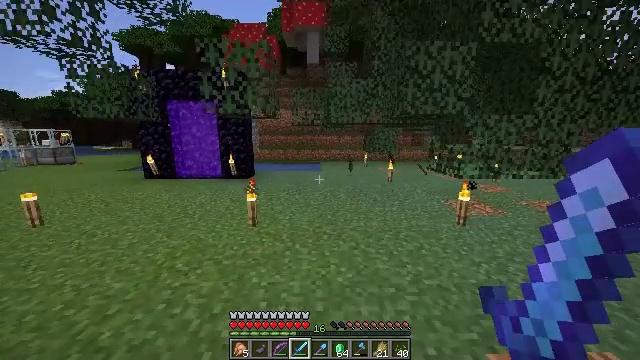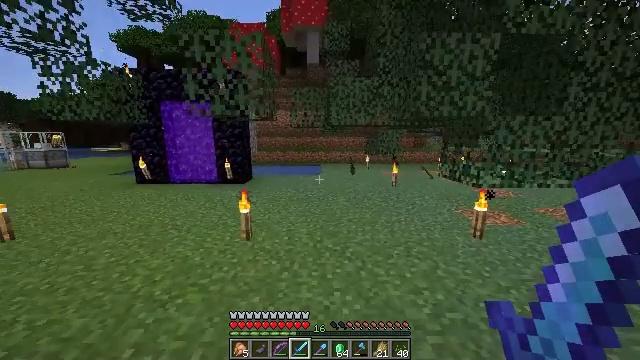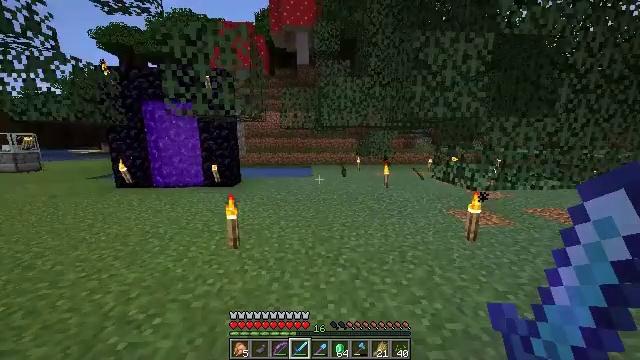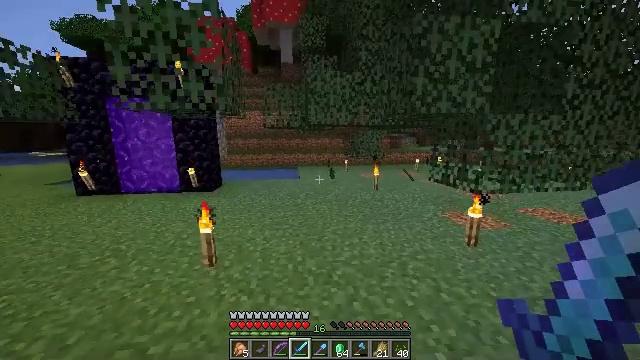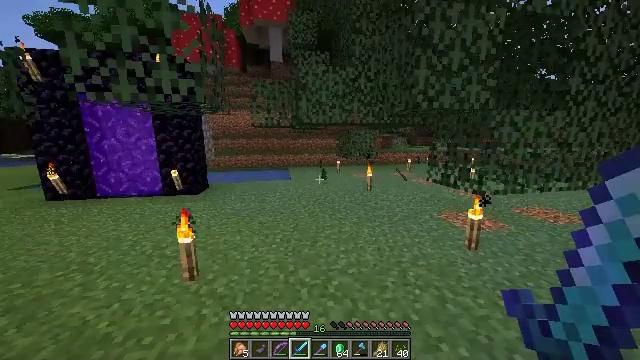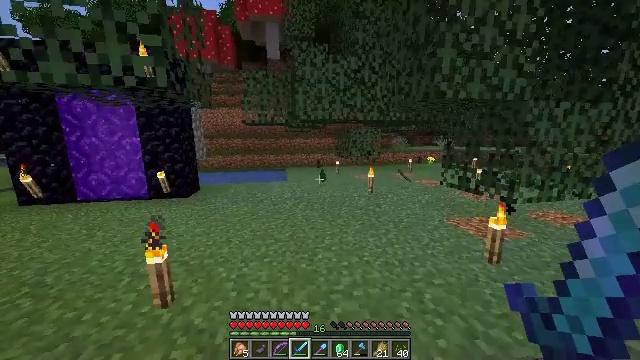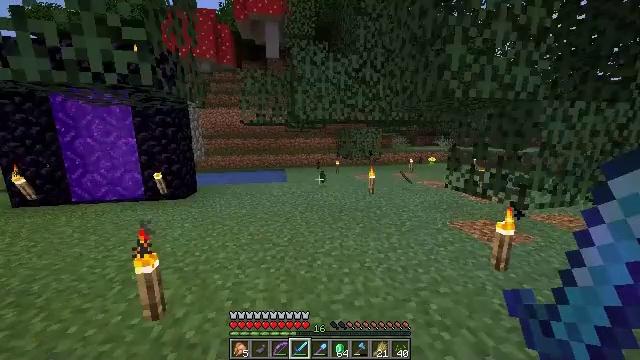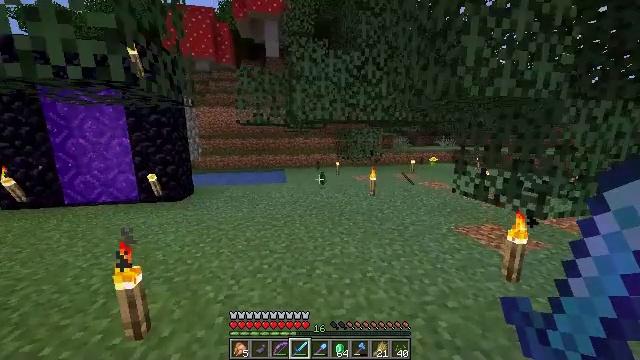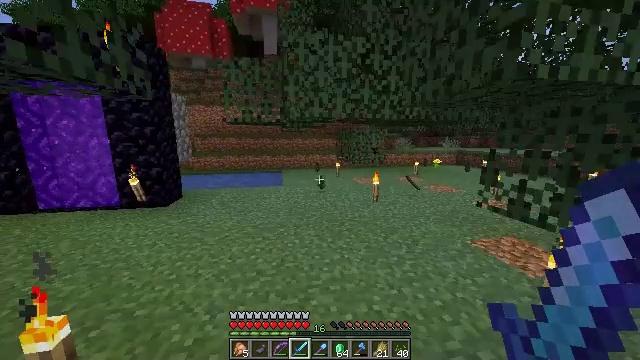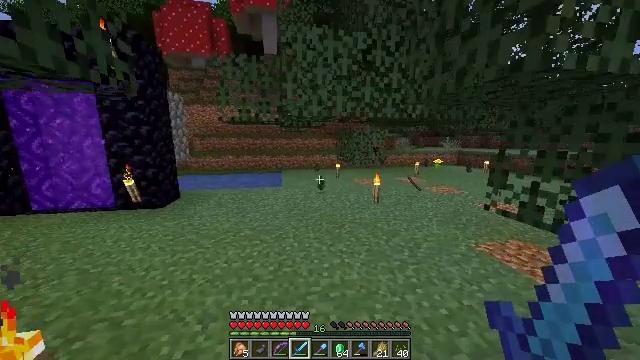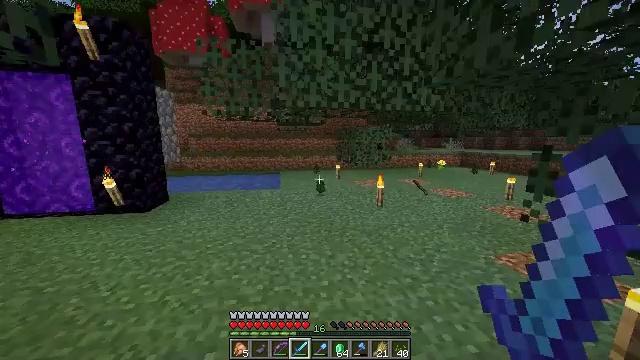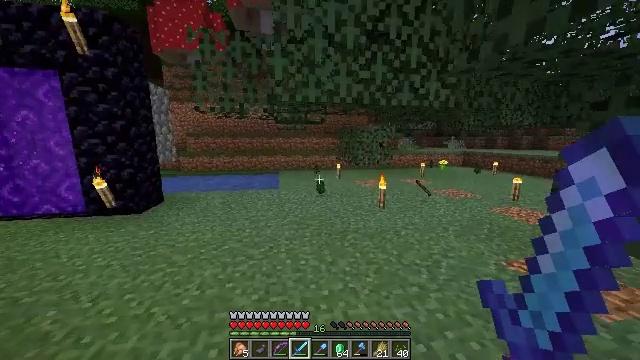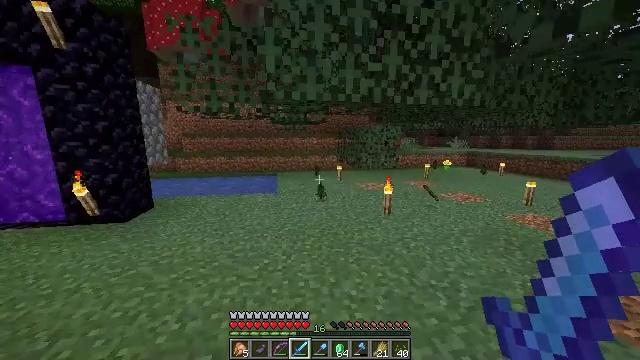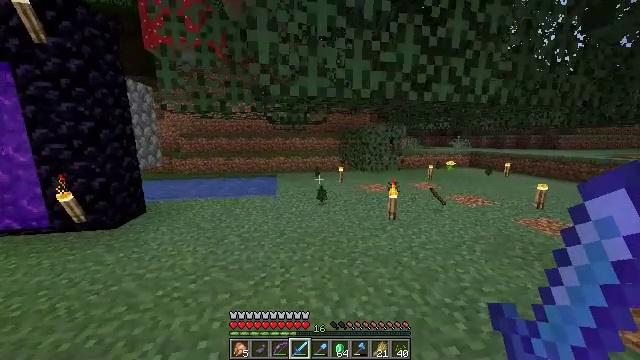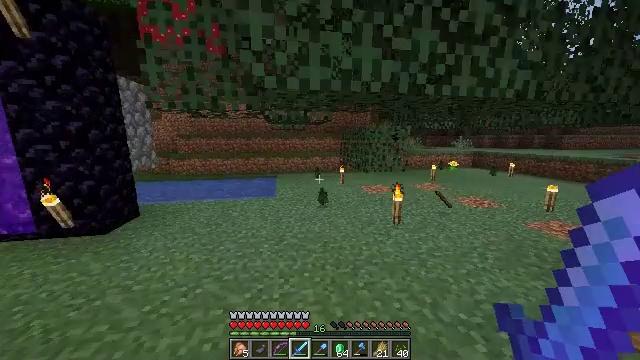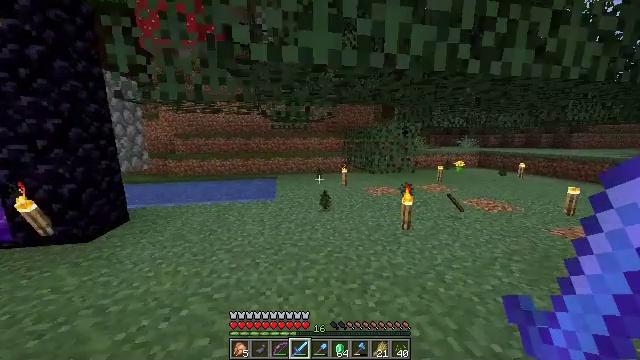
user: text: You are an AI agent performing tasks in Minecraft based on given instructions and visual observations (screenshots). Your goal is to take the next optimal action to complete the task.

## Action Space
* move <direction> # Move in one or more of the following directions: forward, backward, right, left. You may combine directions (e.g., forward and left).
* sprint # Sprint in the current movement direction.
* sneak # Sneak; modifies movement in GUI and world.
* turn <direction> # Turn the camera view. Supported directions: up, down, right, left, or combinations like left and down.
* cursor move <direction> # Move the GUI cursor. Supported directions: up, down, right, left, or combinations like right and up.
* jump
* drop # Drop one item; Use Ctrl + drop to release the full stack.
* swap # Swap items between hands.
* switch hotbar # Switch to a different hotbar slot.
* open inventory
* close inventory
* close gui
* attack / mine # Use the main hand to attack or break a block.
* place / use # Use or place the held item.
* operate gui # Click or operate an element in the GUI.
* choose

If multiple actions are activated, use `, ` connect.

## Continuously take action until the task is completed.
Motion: motion action
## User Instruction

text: Gather spruce leaves to collect foliage.
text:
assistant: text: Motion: move forward, sprint
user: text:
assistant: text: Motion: move forward, turn right
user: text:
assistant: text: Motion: move forward, turn right
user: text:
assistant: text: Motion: move forward, turn right
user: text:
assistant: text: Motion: move forward
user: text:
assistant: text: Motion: move forward
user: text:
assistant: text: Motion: move forward
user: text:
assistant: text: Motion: move forward
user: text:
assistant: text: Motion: move forward
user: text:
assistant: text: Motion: move forward
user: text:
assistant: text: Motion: move forward
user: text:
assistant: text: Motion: move forward
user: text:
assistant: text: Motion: move forward
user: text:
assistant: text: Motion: move forward, sprint
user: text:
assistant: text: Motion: move forward, sprint
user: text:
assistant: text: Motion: move forward, sprint
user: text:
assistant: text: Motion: move forward
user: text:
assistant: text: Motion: move forward
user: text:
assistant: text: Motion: move forward
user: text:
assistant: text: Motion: move forward
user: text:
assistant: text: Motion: move forward, sprint
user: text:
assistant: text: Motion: move forward, sprint
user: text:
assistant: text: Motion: move forward, sprint
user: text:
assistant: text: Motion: move forward
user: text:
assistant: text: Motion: move forward
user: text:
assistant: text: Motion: move forward
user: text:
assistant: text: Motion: move forward
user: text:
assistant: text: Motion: move forward, sprint
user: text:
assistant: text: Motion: move forward, sprint
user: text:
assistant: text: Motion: move forward, sprint, turn down